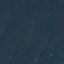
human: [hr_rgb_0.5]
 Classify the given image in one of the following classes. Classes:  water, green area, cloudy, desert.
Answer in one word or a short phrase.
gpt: green area